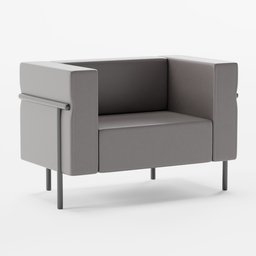
Label: furniture